Field crop: tomato
Growth stage: 2
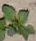
Species: solanum